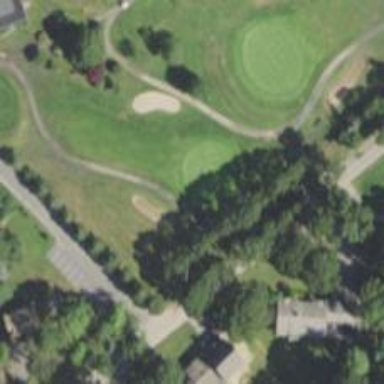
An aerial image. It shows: Path used for both walking and golf.